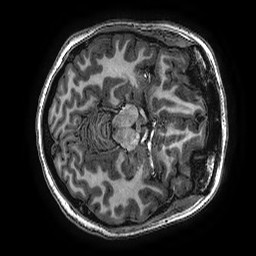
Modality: T1w
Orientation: axial
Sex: female
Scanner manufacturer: ge
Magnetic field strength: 3 T
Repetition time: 0.00766 s
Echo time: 0.003476 s